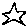
Label: star